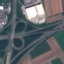
Land use / land cover class: Highway